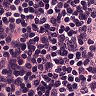
Metastatic tissue present: no